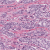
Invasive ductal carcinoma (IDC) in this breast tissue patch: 1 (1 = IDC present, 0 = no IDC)